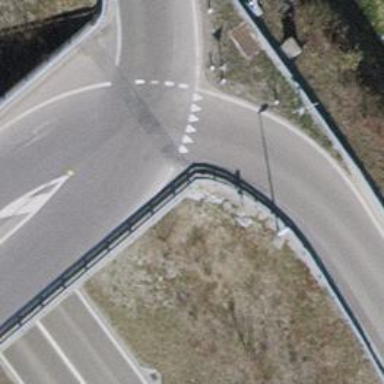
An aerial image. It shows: Paved bridge on motorroad trunk link.